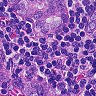
Metastatic tissue present: yes